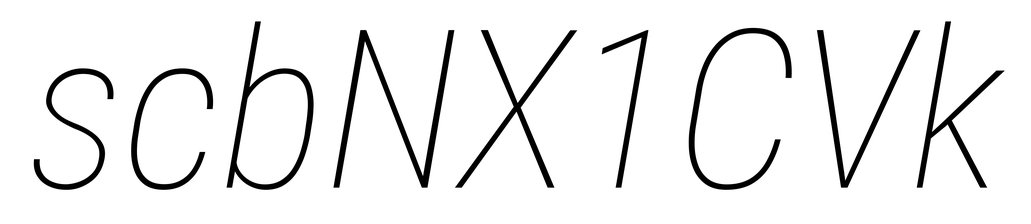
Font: Roboto-Italic_Condensed_Thin_Italic